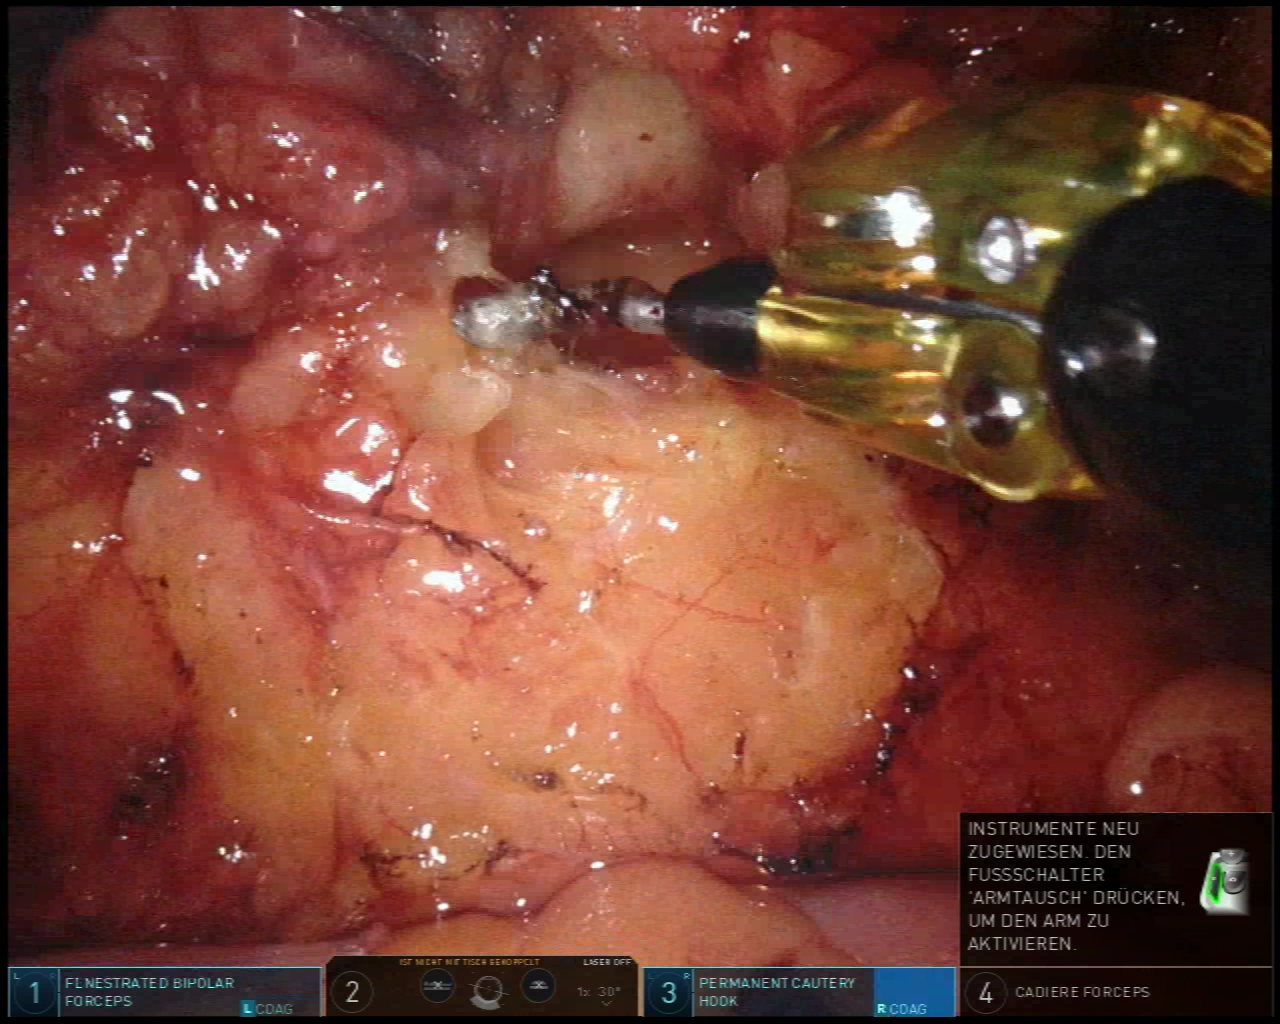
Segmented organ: inferior_mesenteric_artery
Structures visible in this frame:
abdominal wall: no
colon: yes
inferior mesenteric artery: yes
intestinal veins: no
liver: no
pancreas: no
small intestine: no
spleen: no
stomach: no
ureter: no
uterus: no
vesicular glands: no